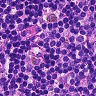
Metastatic tissue present: no